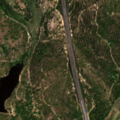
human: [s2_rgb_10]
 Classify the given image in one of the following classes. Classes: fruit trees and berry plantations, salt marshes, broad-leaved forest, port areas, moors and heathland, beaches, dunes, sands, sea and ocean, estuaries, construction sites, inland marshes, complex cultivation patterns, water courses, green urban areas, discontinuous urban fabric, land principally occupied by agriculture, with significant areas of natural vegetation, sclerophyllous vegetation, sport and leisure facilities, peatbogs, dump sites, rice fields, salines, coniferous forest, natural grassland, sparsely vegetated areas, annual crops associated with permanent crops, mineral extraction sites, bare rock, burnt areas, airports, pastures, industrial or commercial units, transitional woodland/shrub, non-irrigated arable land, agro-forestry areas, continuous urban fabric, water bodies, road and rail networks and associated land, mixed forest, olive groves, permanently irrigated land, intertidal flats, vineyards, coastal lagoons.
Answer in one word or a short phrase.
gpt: continuous urban fabric